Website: home-depot
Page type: account-dashboard
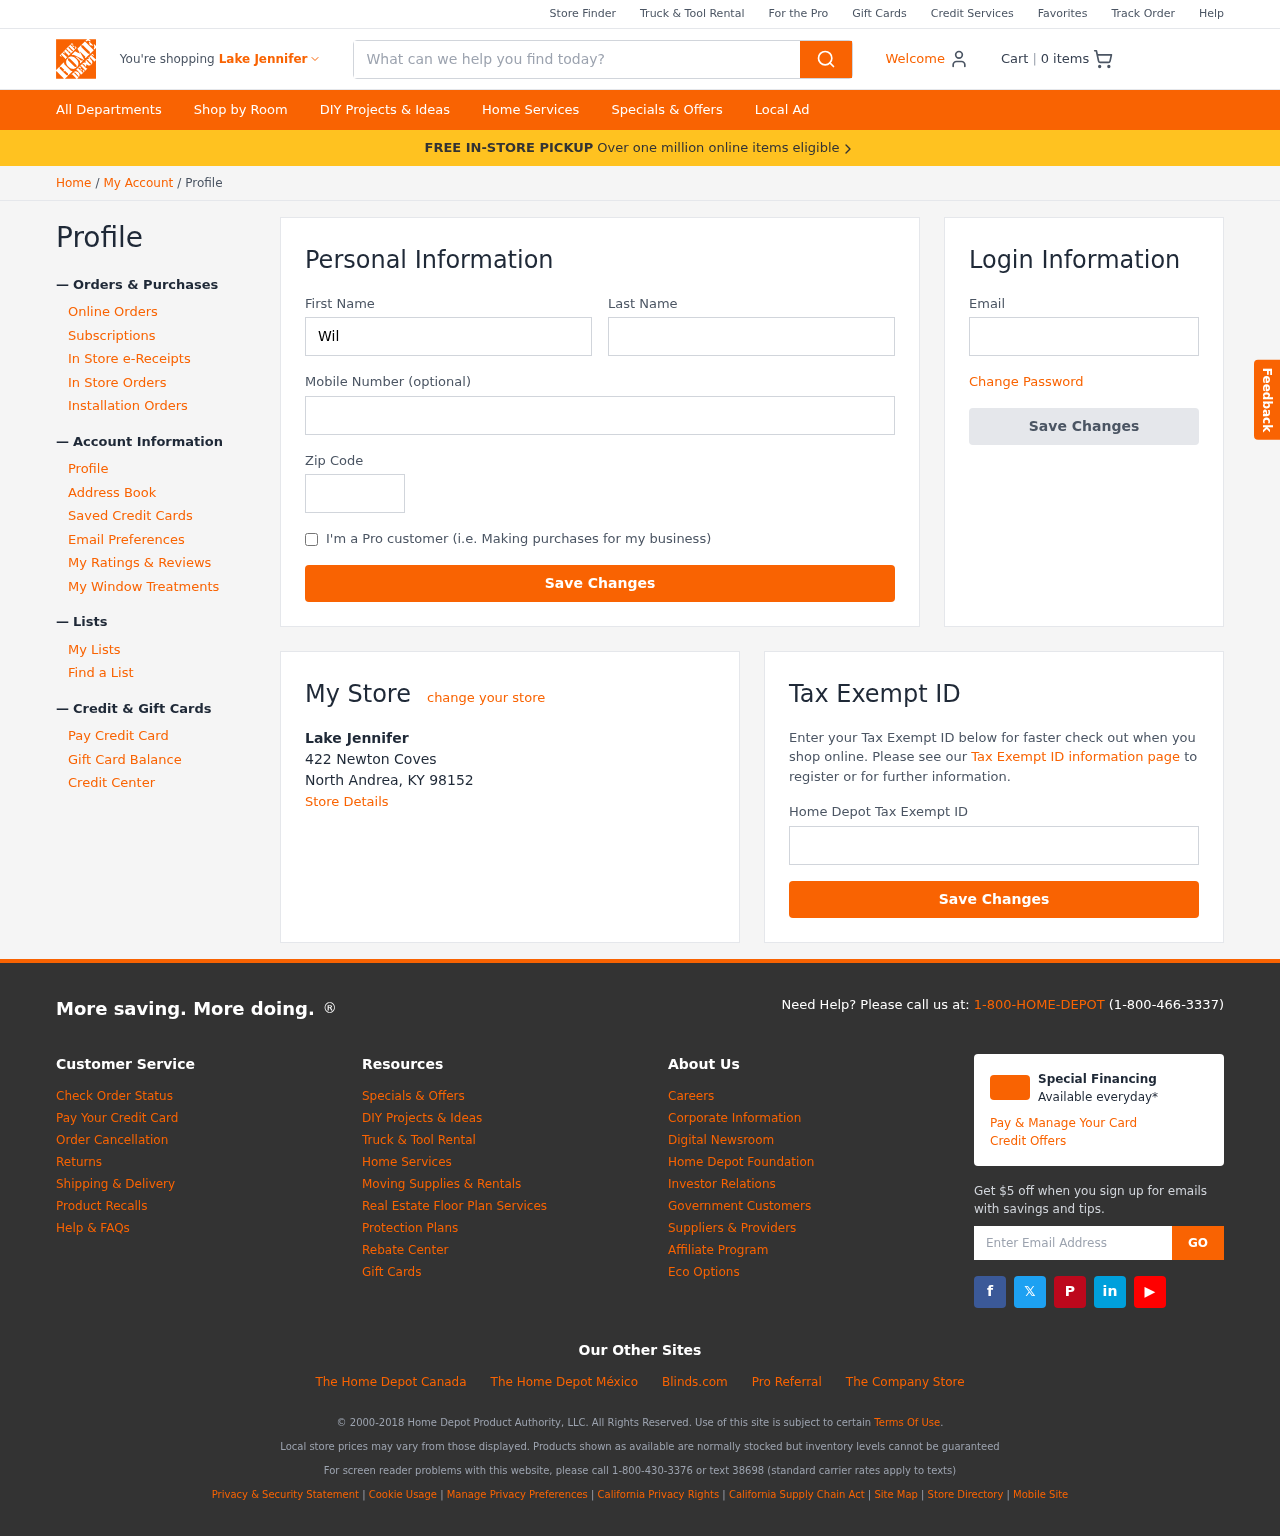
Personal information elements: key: PII_CITY
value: Lake Jennifer
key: PII_EMAIL
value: william_gordon@yahoo.com
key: PII_FIRSTNAME
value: William
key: PII_LASTNAME
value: Gordon
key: PII_LOCATION1_CITY_STATE_ZIP
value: North Andrea, KY 98152
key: PII_LOCATION1_NAME
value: Lake Jennifer
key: PII_LOCATION1_STREET
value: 422 Newton Coves
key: PII_PHONE
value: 7238049321
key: PII_POSTCODE
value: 14415
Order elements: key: ORDER_NUM_ITEMS
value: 0
Search elements: key: HEADER_SEARCH
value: What can we help you find today?